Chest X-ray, AP view. Patient: 48 years old, sex M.
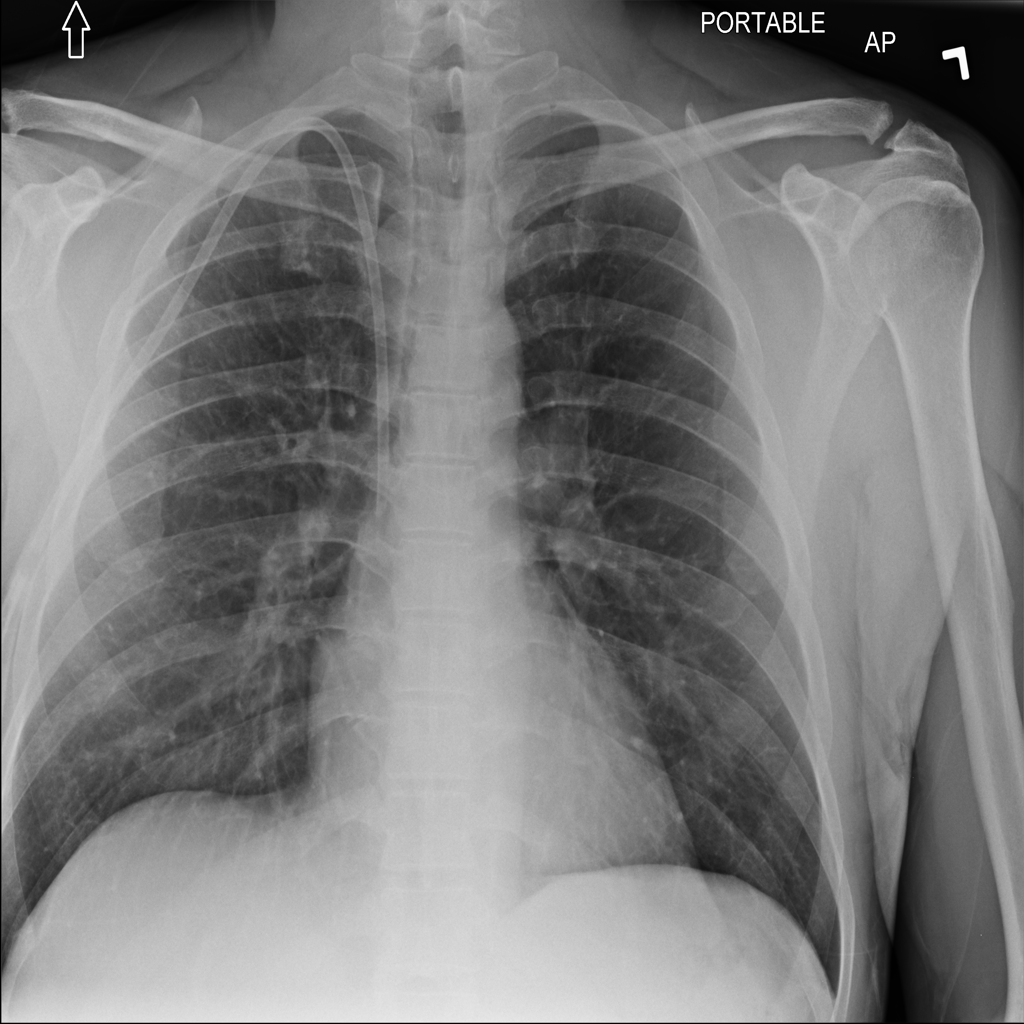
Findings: No Finding